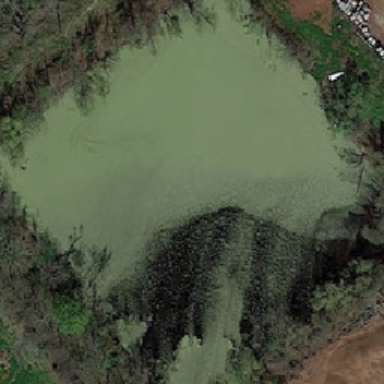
Some green trees are around the square pond .